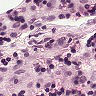
Metastatic tissue present: no